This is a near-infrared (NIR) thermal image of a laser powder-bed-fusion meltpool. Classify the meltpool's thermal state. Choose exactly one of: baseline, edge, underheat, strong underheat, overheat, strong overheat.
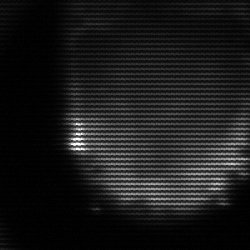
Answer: edge